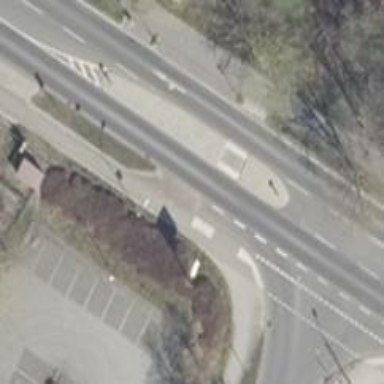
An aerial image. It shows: Footway with crossing that includes island.